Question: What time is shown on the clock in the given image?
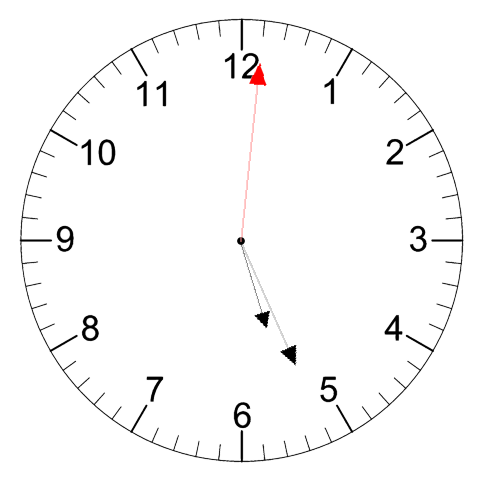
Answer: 05:26:01